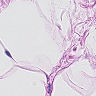
Metastatic tissue present: no